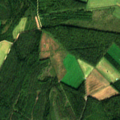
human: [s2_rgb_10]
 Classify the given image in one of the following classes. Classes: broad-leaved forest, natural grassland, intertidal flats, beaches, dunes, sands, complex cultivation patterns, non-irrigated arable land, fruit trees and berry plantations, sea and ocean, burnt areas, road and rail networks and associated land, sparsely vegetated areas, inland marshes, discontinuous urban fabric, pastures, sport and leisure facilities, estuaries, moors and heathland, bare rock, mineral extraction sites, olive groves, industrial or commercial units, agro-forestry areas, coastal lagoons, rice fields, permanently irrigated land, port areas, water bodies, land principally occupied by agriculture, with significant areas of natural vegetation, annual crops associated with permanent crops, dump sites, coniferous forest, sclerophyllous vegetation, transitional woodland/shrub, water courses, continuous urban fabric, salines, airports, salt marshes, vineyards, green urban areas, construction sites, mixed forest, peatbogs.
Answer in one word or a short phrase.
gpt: non-irrigated arable land, land principally occupied by agriculture, with significant areas of natural vegetation, broad-leaved forest, coniferous forest, mixed forest